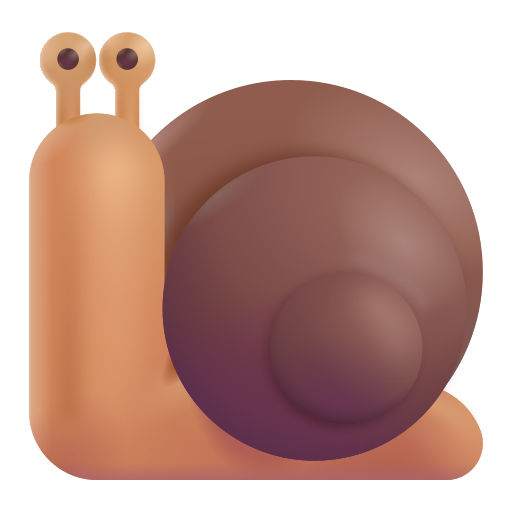
snail color